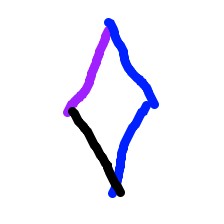
Shape: rhombus